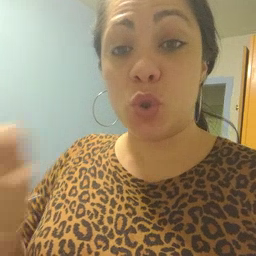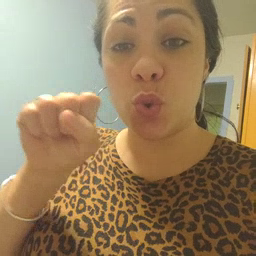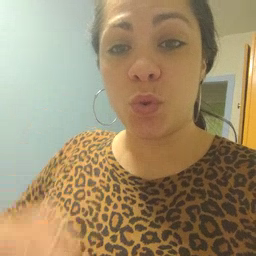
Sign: shoe